The plot shows how the frequency content of a bearing vibration signal evolves over time (STFT spectrogram). Determine the bearing's health state. Answer with exactly one of: normal, inner_race, outer_race, ball.
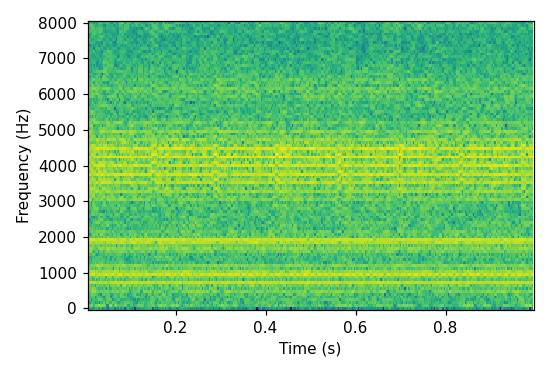
Answer: outer_race